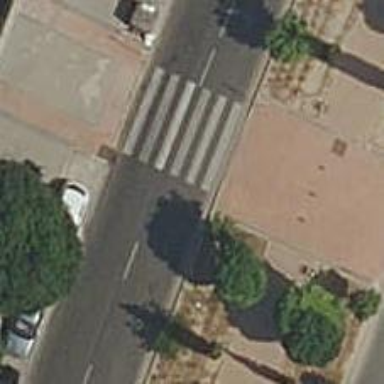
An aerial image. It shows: Compacted footway with zebra crossing.